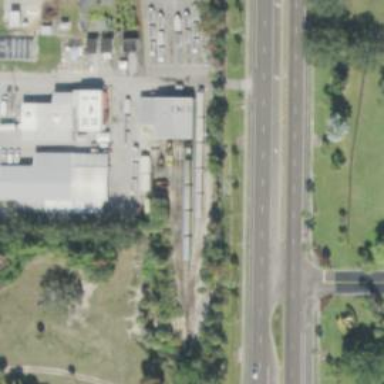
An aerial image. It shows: Railway yard used for servicing trains.